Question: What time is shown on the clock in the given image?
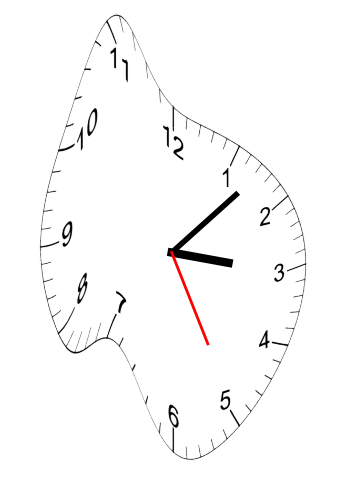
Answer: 03:07:25